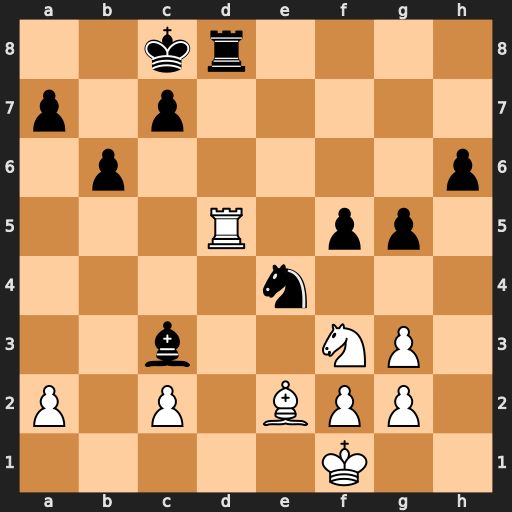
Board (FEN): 2kr4/p1p5/1p5p/3R1pp1/4n3/2b2NP1/P1P1BPP1/5K2
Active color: w
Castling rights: -
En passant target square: -
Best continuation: Ba6+ Kb8 Rxd8#